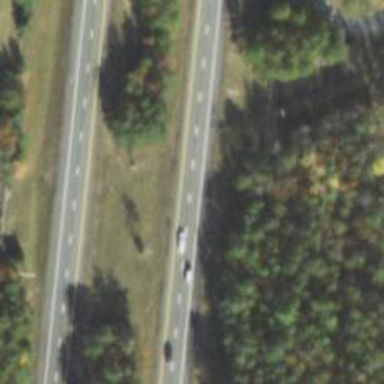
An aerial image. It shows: Asphalt motorway.